Interaction volume radius: 5 \u00c5
Interaction volume height: 30 \u00c5
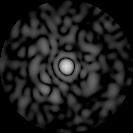
Disorder parameter: 0.8274